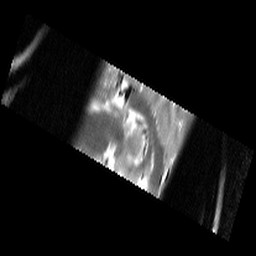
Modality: T2w
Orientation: sagittal
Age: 18
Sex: female
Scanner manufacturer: siemens
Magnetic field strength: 3 T
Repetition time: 6.26 s
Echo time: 0.064 s